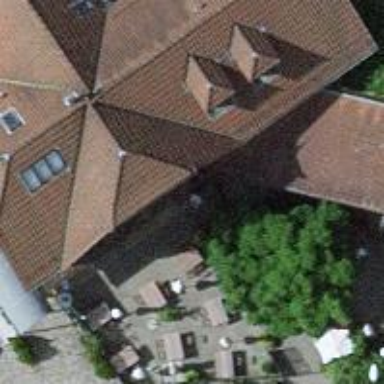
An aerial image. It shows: Restaurant.